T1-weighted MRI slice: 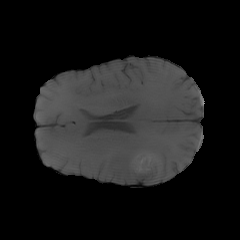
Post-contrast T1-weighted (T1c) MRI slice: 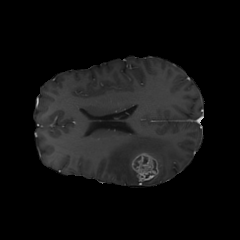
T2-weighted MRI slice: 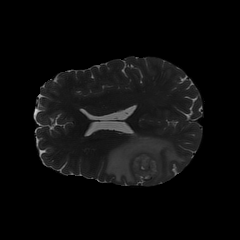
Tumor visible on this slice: yes